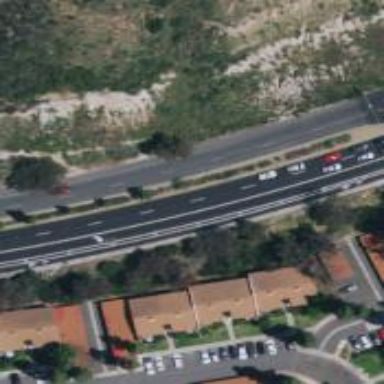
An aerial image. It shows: Primary road with asphalt surface.